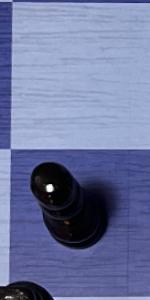
Label: Pawn_Black